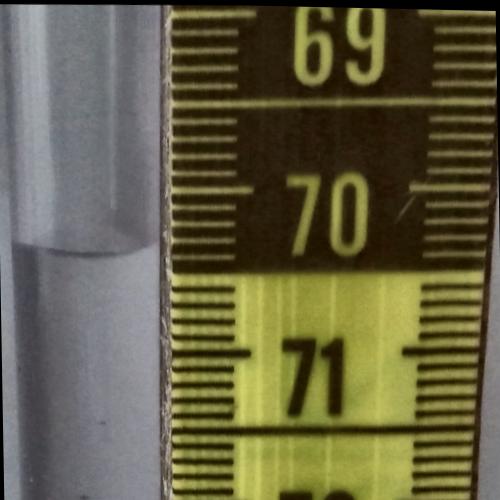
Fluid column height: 70.4 cm